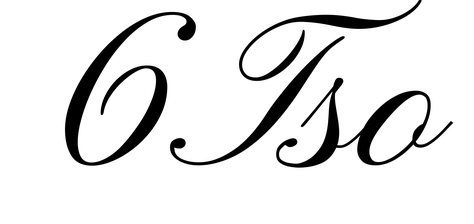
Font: PinyonScript-Regular